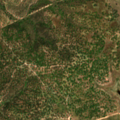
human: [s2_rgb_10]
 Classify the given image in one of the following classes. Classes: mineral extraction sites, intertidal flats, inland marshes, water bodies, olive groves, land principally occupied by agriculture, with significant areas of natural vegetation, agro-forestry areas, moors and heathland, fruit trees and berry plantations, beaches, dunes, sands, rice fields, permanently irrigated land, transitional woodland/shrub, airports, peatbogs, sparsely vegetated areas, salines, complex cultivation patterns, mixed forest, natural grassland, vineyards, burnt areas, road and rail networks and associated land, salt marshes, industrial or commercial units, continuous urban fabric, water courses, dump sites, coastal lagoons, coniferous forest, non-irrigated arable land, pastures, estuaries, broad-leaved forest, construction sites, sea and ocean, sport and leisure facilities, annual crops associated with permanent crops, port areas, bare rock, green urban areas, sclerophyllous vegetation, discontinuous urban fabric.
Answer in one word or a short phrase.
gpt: continuous urban fabric